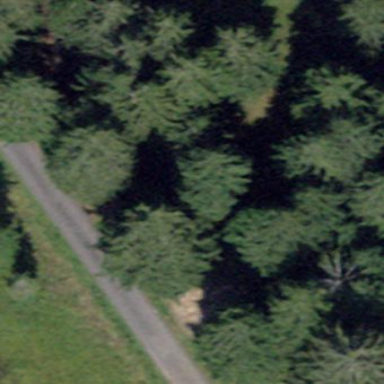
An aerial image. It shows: Forest area.